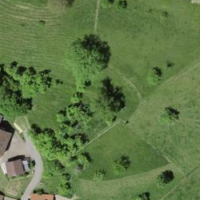
EUNIS habitat code: 24
Species observed at this site:
Ajuga reptans